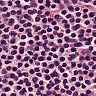
Metastatic tissue present: no